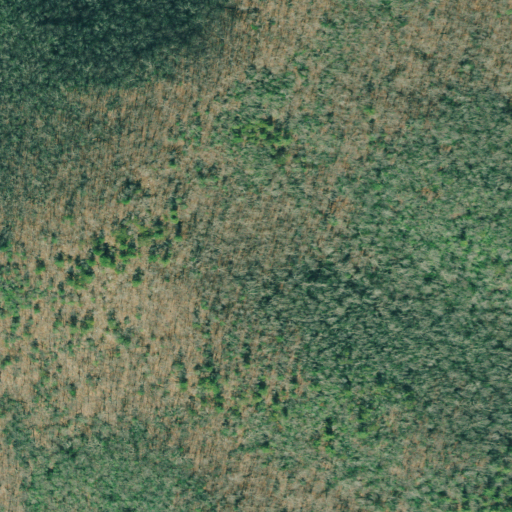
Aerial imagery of mountain in Georgia named Rocky Mountain containing deciduous forest, mixed forest, and evergreen forest